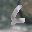
Label: 6